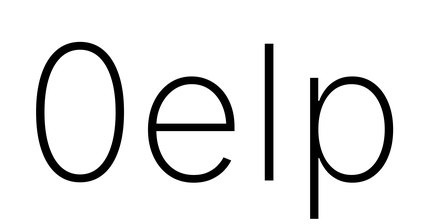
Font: Inter_ExtraLight